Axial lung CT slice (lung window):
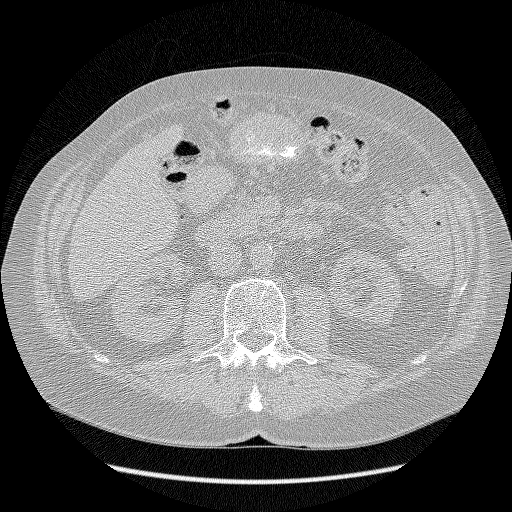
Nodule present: no